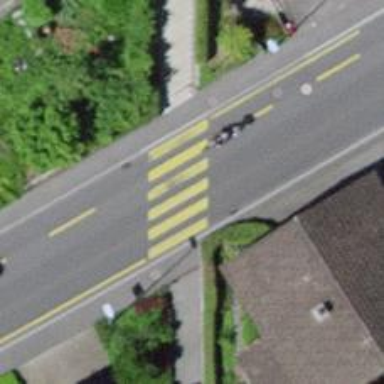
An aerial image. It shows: Uncontrolled road crossing with markings.